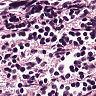
Metastatic tissue present: no